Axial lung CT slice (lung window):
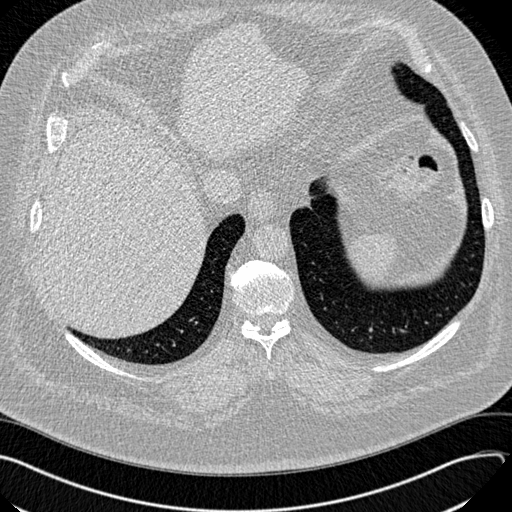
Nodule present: no